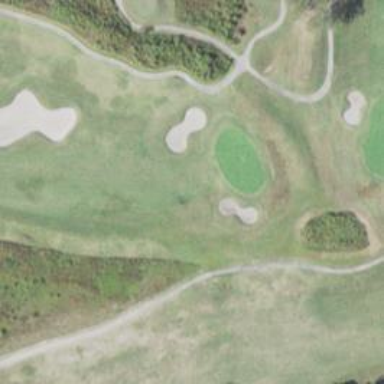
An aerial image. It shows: View of golf hole.